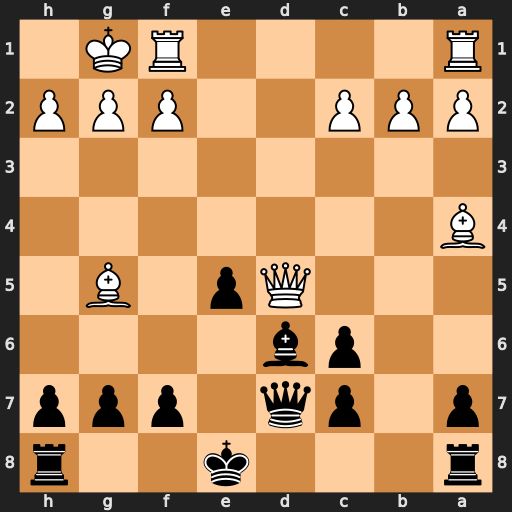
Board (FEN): r3k2r/p1pq1ppp/2pb4/3Qp1B1/B7/8/PPP2PPP/R4RK1
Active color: b
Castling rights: kq
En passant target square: -
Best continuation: cxd5 Bxd7+ Kxd7